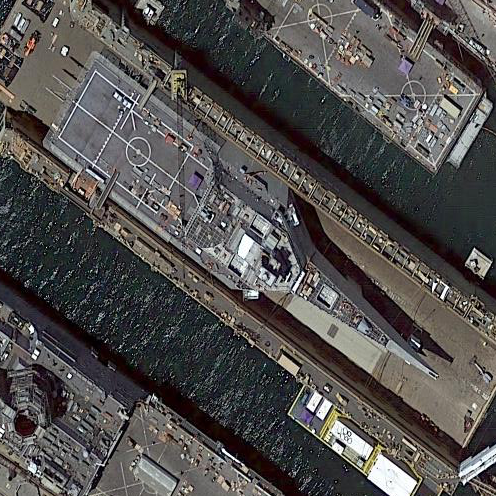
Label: Independence-class_combat_ship